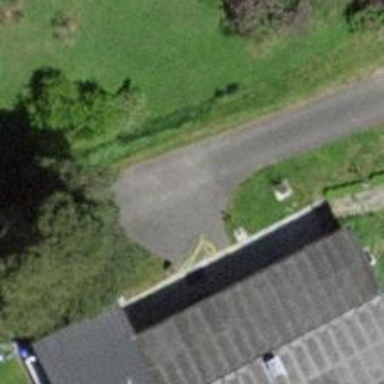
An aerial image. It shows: Driveway with paved surface.